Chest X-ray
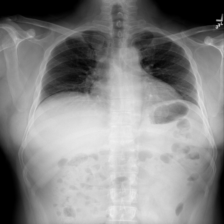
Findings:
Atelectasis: negative
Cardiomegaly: negative
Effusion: negative
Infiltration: negative
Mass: negative
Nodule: negative
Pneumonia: negative
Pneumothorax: negative
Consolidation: negative
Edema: negative
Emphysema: negative
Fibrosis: negative
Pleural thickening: negative
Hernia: negative